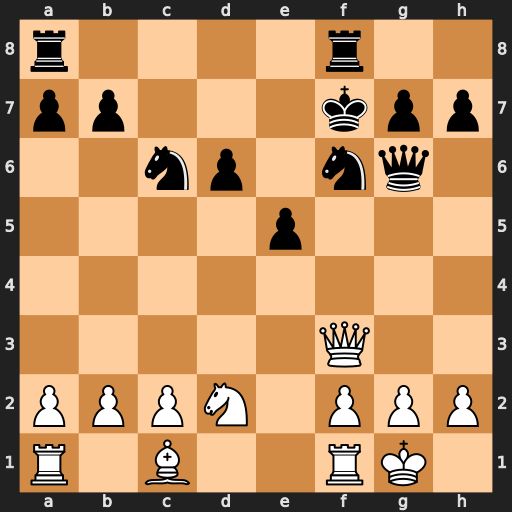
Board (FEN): r4r2/pp3kpp/2np1nq1/4p3/8/5Q2/PPPN1PPP/R1B2RK1
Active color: w
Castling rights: -
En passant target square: -
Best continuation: Qb3+ d5 Qxb7+